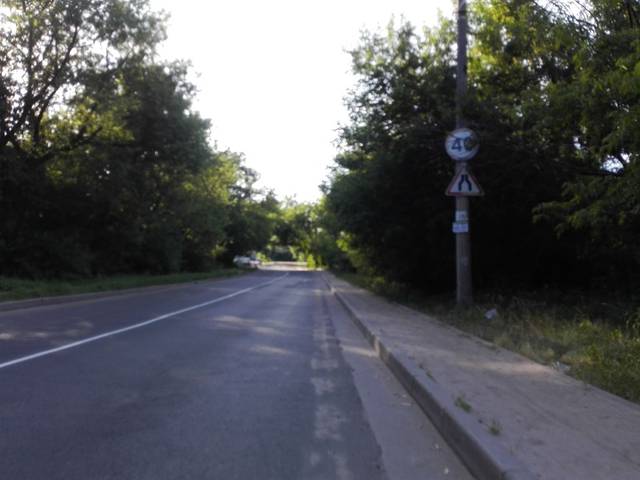
Region: Russia
Coordinates: 52.962, 36.036